Question: How would I create a circular ListView in Flutter?
I want something that allows me to have a list of widgets rotate around an origin.
Something similar to this:

Any help would be appreciated.
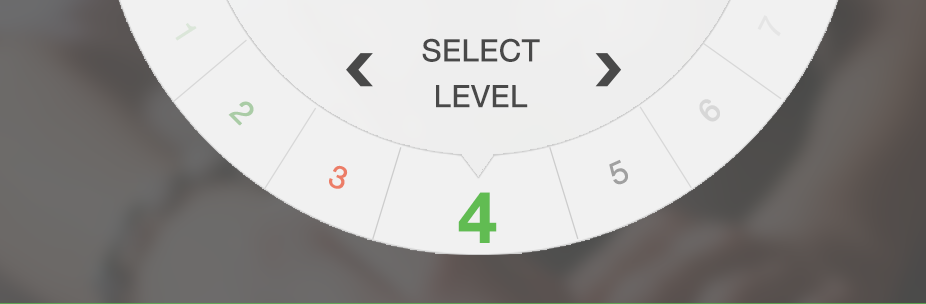
Answer: Circular List View Demo. Which Is helpful for You May be.
Main.dart
'''
import 'package:master/numbers_list.dart';
import 'package:master/radial_list.dart';
import 'package:meta/meta.dart';
import 'package:flutter/material.dart';
void main() {
runApp(MyHomePage());
}
class MyHomePage extends StatelessWidget {
@override
Widget build(BuildContext context) {
return MaterialApp(
theme: new ThemeData(
accentColor: Colors.blue,
),
home: HomePage(),
);
}
}
class HomePage extends StatefulWidget {
RadialListViewModel radialList;
HomePage({
@required this.radialList
});
@override
HomePageState createState() {
return new HomePageState();
}
}
class HomePageState extends State<HomePage> {
@override
Widget build(BuildContext context) {
return Scaffold(
appBar: new AppBar(
title: Text("My Home Page"),
),
body: Stack(
children: <Widget>[
RadialList(
radialList: radialNumbers,
radius: 150.00,
),
],
)
);
}
}
'''
numbers_list.dart
'''
import 'package:master/radial_list.dart';
final RadialListViewModel radialNumbers = new RadialListViewModel(
items: [
new RadialListItemViewModel(
number: 1,
isSelected: true,
),
new RadialListItemViewModel(
number: 2,
isSelected: false,
),
new RadialListItemViewModel(
number: 3,
isSelected: false,
),new RadialListItemViewModel(
number: 4,
isSelected: false,
),
new RadialListItemViewModel(
number: 5,
isSelected: false,
),
new RadialListItemViewModel(
number: 6,
isSelected: false,
),
new RadialListItemViewModel(
number: 7,
isSelected: false,
),
new RadialListItemViewModel(
number: 8,
isSelected: false,
),
new RadialListItemViewModel(
number: 9,
isSelected: false,
),
new RadialListItemViewModel(
number: 10,
isSelected: false,
),
new RadialListItemViewModel(
number: 11,
isSelected: false,
),new RadialListItemViewModel(
number: 12,
isSelected: false,
),
]
);
'''
radial_list.dart
'''
import 'package:flutter/material.dart';
import 'dart:math';
import 'package:master/radial_position.dart';
class RadialList extends StatefulWidget {
final RadialListViewModel radialList;
final double radius;
RadialList({
this.radialList,
this.radius,
});
List<Widget> _radialListItems(){
final double firstItemAngle = pi;
final double lastItemAngle = pi;
final double angleDiff = (firstItemAngle + lastItemAngle) / (radialList.items.length);
double currentAngle = firstItemAngle;
return radialList.items.map((RadialListItemViewModel viewModel){
final listItem = _radialListItem(viewModel,currentAngle);
currentAngle += angleDiff;
return listItem;
}).toList();
}
Widget _radialListItem(RadialListItemViewModel viewModel, double angle){
return Transform(
transform: new Matrix4.translationValues(
180.0,
250.0,
0.0
),
child: RadialPosition(
radius: radius,
angle: angle,
child: new RadialListItem(
listItem: viewModel,
),
),
);
}
@override
RadialListState createState() {
return new RadialListState();
}
}
class RadialListState extends State<RadialList> {
@override
Widget build(BuildContext context) {
return new Stack(
children: widget._radialListItems(),
);
}
}
class RadialListItem extends StatefulWidget {
final RadialListItemViewModel listItem;
RadialListItem({
this.listItem
});
@override
RadialListItemState createState() {
return new RadialListItemState();
}
}
class RadialListItemState extends State<RadialListItem> {
@override
Widget build(BuildContext context) {
return Transform(
transform: new Matrix4.translationValues(-30.0, -30.0, 0.0),
child: Container(
width: 60.0,
height: 60.0,
decoration: new BoxDecoration(
shape: BoxShape.circle,
color: Colors.deepPurpleAccent,
border: new Border.all(
color: Colors.red,
width: 2.0
)
),
child: Padding(
padding: const EdgeInsets.all(0.0),
child: OutlineButton(
shape: new RoundedRectangleBorder(borderRadius: new BorderRadius.circular(60.0)),
color: Colors.transparent,
onPressed: () {
setState(() {
widget.listItem.isSelected = true;
//widget.listItem.number = widget.listItem.number + 1;
});
},
child: new Text(
widget.listItem.number.toString(),
style: new TextStyle(
color: widget.listItem.isSelected ? Colors.red : Colors.yellow,
fontSize: 20.0
),
),
),
),
),
);
}
}
class RadialListViewModel{
final List<RadialListItemViewModel> items;
RadialListViewModel({
this.items = const [],
});
}
class RadialListItemViewModel{
int number;
bool isSelected;
RadialListItemViewModel({
this.isSelected=false,
this.number,
});
}
'''
radial_position.dart
'''
import 'package:flutter/material.dart';
import 'dart:math';
class RadialPosition extends StatefulWidget {
final double radius;
final double angle;
final Widget child;
RadialPosition({
this.angle,
this.child,
this.radius,
});
@override
RadialPositionState createState() {
return new RadialPositionState();
}
}
class RadialPositionState extends State<RadialPosition> {
@override
Widget build(BuildContext context) {
final x = cos(widget.angle) * widget.radius;
final y = sin(widget.angle) * widget.radius;
return Transform(
transform: new Matrix4.translationValues(x, y, 0.0),
child: widget.child,
);
}
}
'''